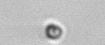
Label: nanoplankton_mix